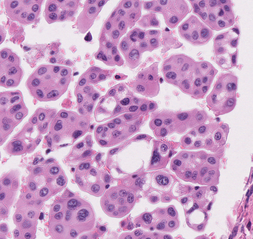
Tumor epithelial tissue: yes
Tumor-associated stroma tissue: yes
Normal tissue: no